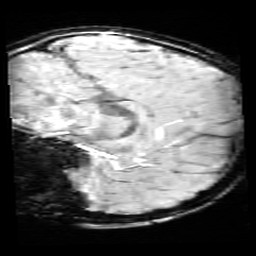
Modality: SWI
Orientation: sagittal
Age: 10
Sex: female
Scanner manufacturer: siemens
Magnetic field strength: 3 T
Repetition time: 0.027 s
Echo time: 0.02 s